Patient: sex F, age 51
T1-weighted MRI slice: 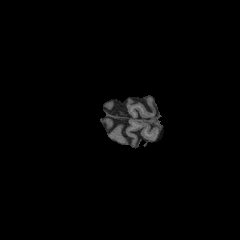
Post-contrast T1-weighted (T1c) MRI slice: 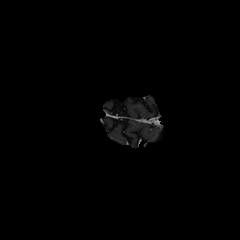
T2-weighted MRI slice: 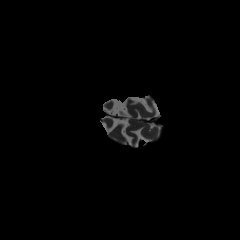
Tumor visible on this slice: no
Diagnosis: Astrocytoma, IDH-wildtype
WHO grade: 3